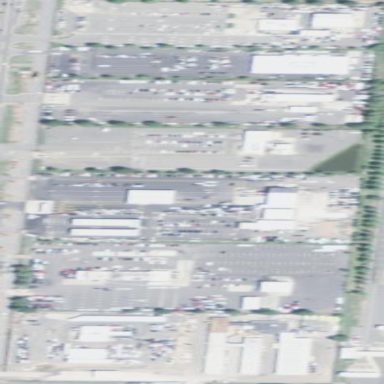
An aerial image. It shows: Commercial area.